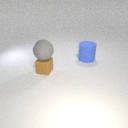
small brown rubber cube in front of large blue rubber cylinder